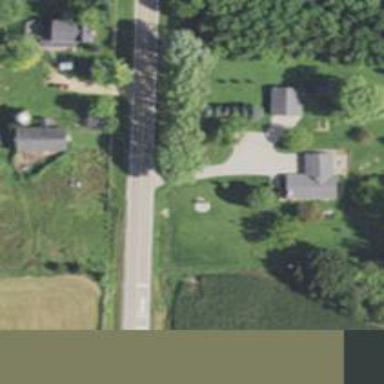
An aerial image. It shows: Driveway.